Question: : Eclipse (Juno) 4.2.2
: 6.2.0.01
java version "1.7.0_71"
Java(TM) SE Runtime Environment (build 1.7.0_71-b14)
Java HotSpot(TM) 64-Bit Server VM (build 24.71-b01, mixed mode)
: jdk1.7.0_71.jdk
: 1.7
My worklight studio was previously working and suddenly stops working after I had to force quit my eclipse. Even after reinstallation of the plugins, the error still recurs.
Here's a screenshot of the initial error log before 'Worklight server failed to start' and 'Failed to deploy application in the worklight server'. Any help to fix this issue will be deeply appreciated. Worklight studio issues like this is starting to get frustrating.

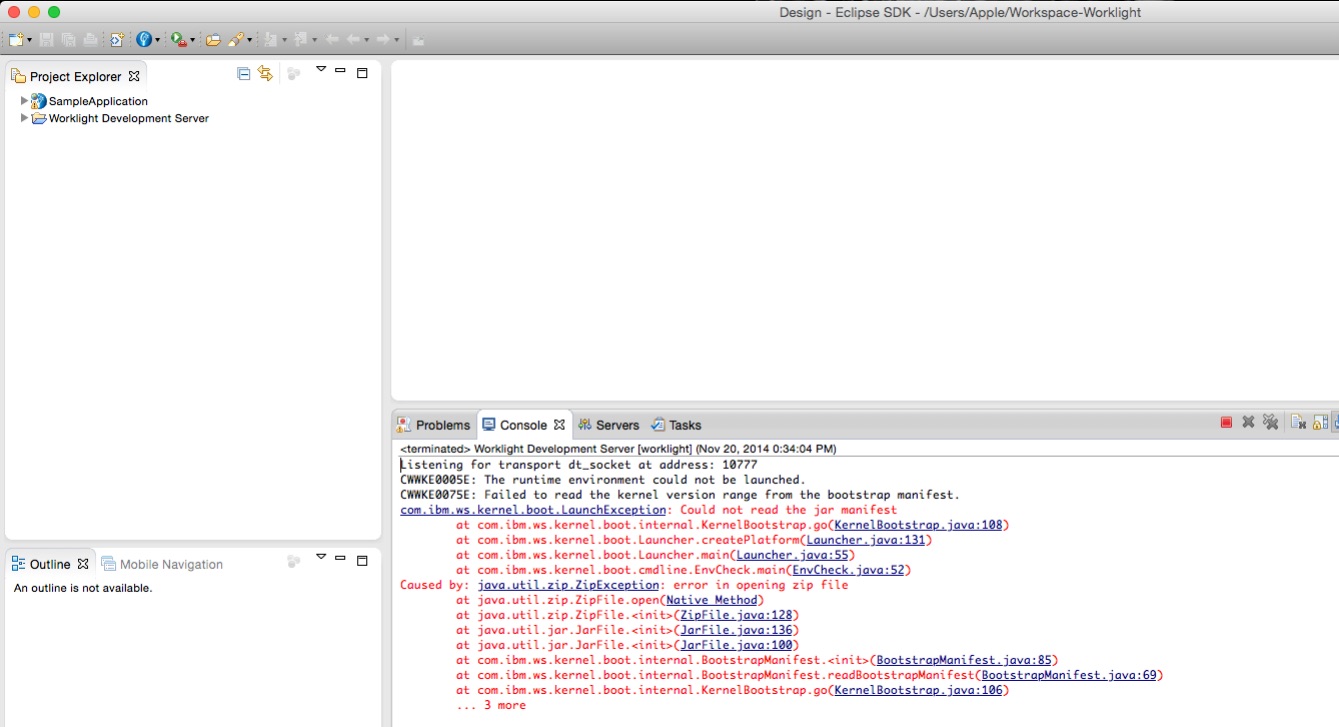
Answer: I uninstalled java from my mac. Reinstalled Java (JDK & JRE), new Eclipse (Juno 4.2.2) -> Then installed IBM Worklight Studio plugin. Figured it was the problem with Java as it was throwing the java exception 'unable to read the manifest'. Probably there was some issue after updating to Yosemite.